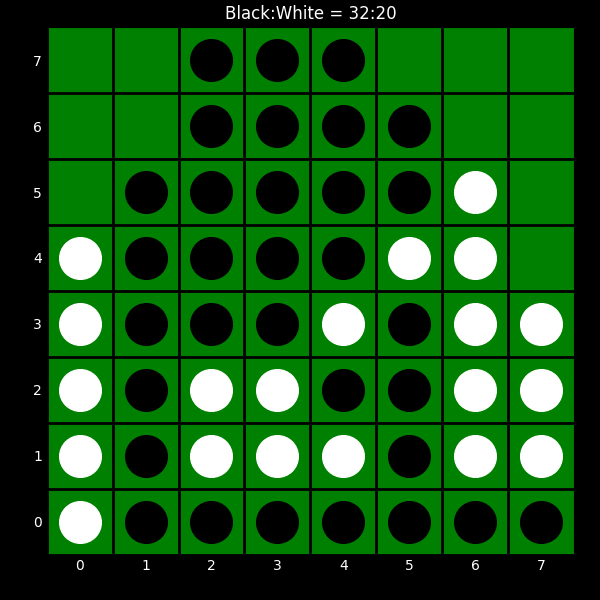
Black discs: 32
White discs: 20